Interaction volume radius: 5 \u00c5
Interaction volume height: 15 \u00c5
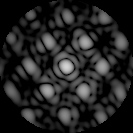
Disorder parameter: 0.2316